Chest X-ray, PA view. Patient: 53 years old, sex M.
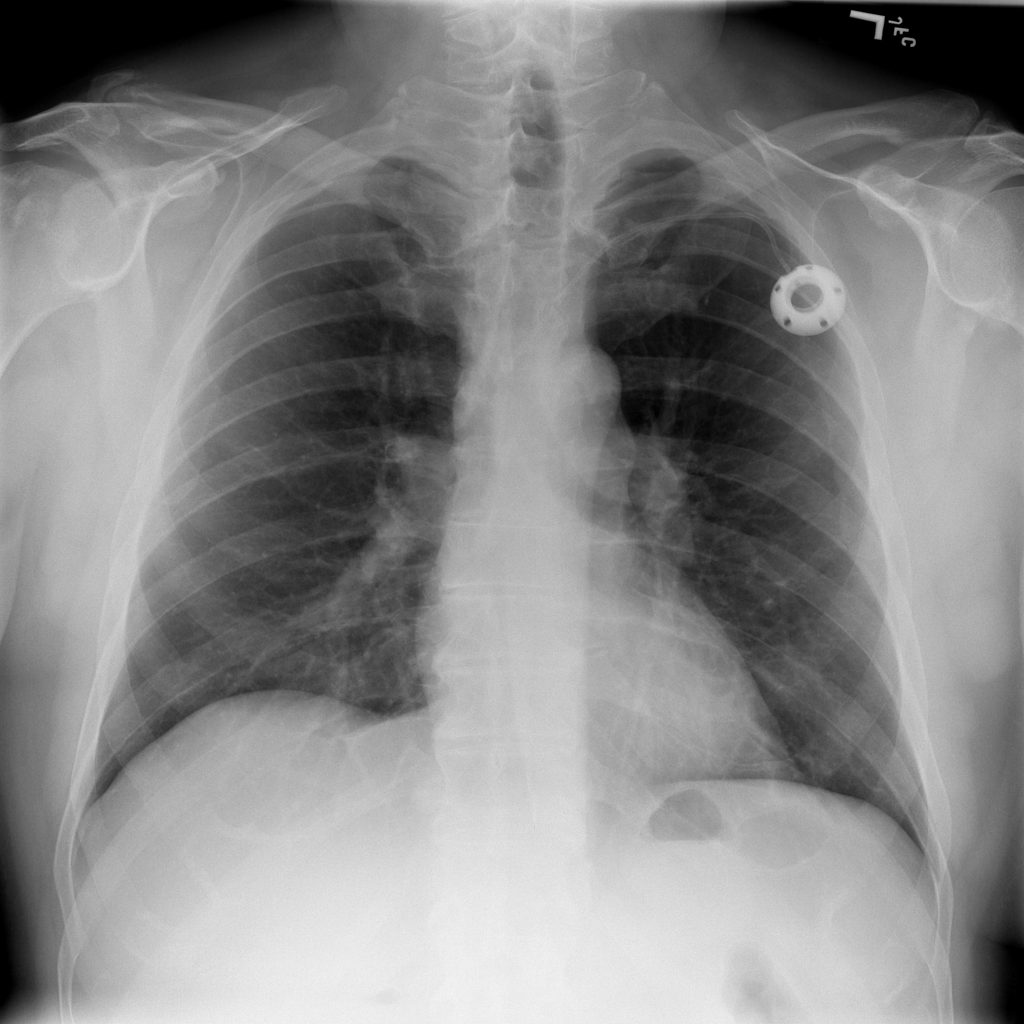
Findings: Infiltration